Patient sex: M
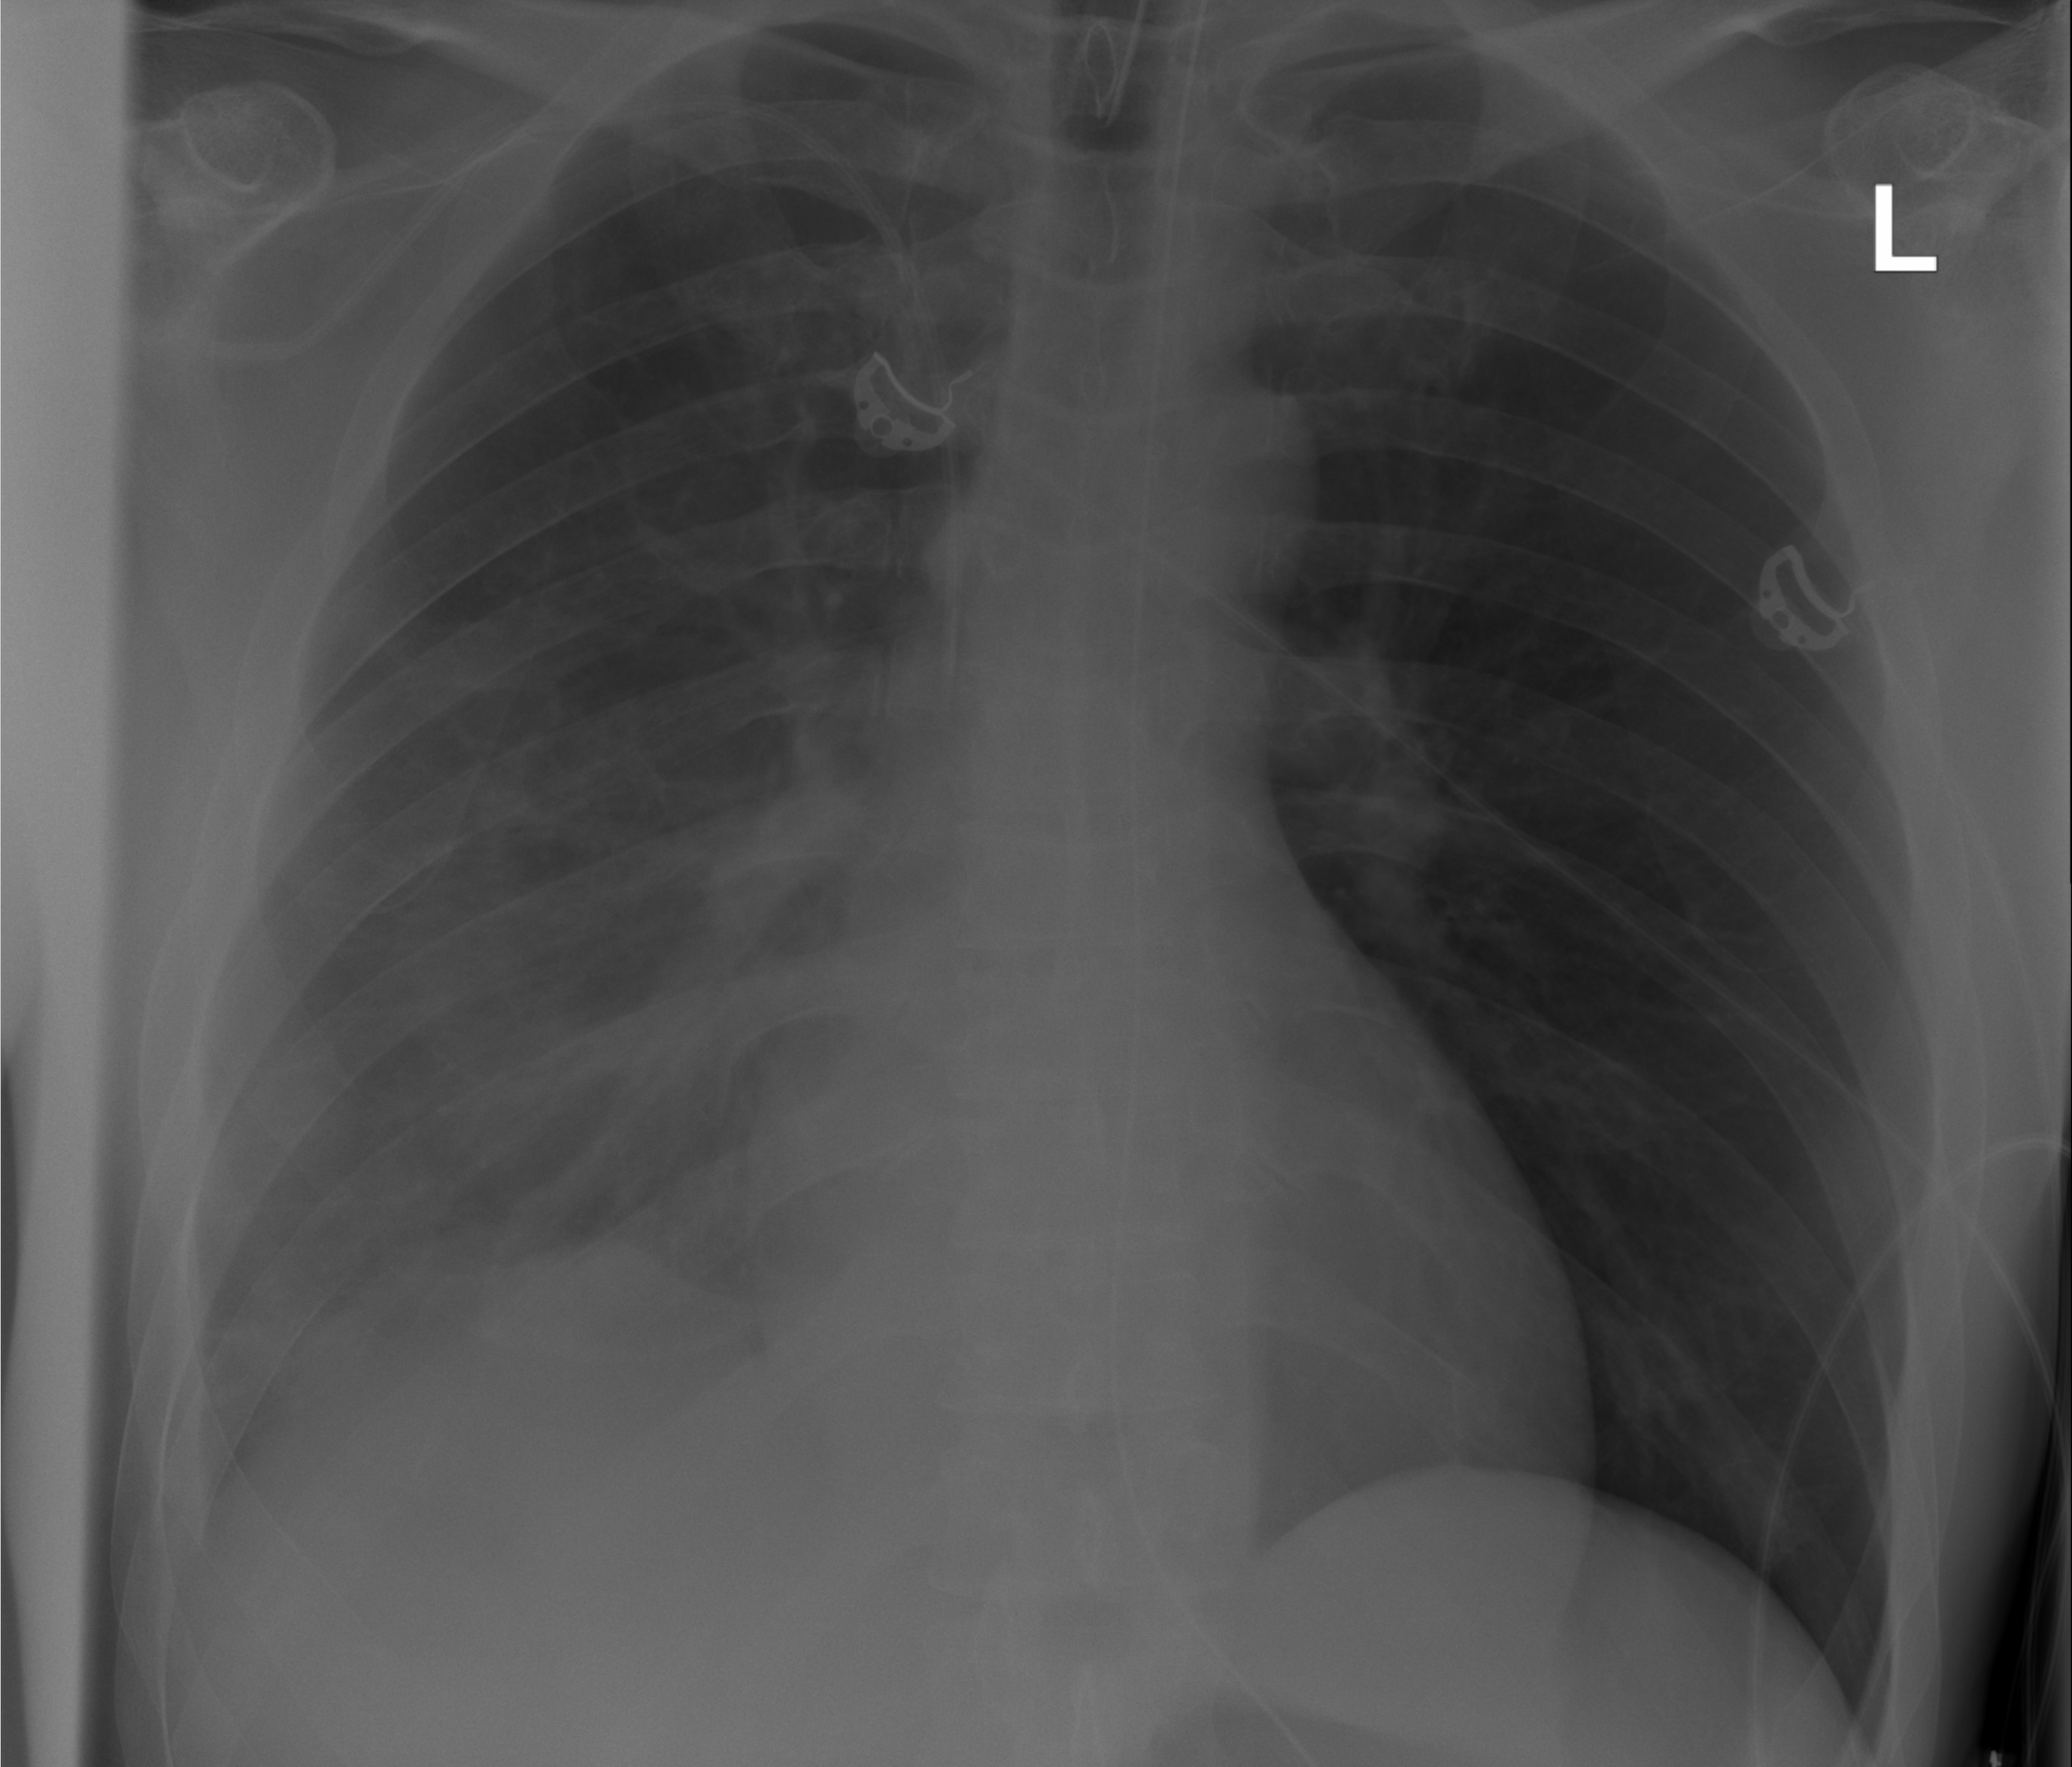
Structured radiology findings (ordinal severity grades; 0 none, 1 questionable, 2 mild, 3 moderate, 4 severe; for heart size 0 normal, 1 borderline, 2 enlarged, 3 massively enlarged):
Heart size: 0
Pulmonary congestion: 0
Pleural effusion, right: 2
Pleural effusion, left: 0
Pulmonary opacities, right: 0
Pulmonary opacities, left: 0
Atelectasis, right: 2
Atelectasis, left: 0